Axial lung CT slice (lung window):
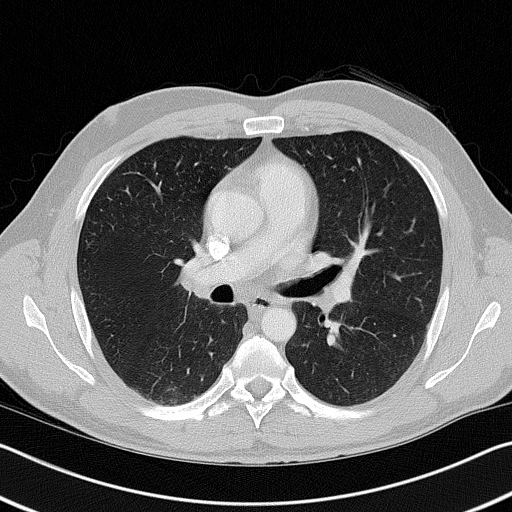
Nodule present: no